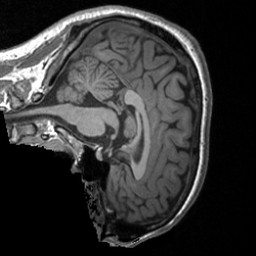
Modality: T1w
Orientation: sagittal
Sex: male
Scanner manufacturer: siemens
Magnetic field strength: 3 T
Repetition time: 1.9 s
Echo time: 0.00226 s